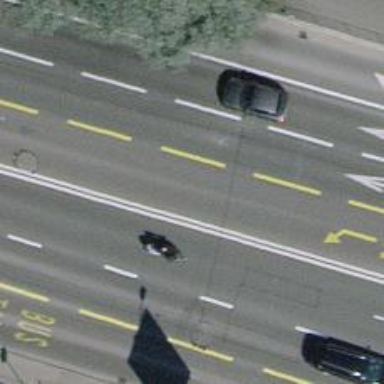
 while the left side also doubles up as shared bus-bicycle lane."